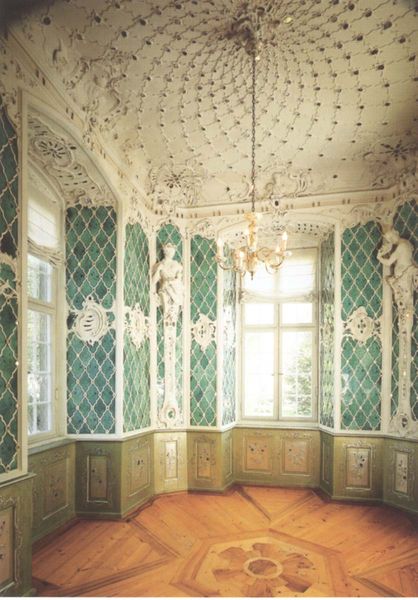
Titel: Neues Schloss Tettnang
Künstler: Jakob Emele
Standort: Tettnang, Neues Schloss (EU - D - BW)
Schlagwörter: grün, blume, fenster, licht, marmor, raum, weiss, schloss, muster, ornament, innenraum, felder, boden, decke, rokoko, figuren, verkleidung, holzboden, dekor, kronleuchter, leuchter, stuck, einlegearbeit, intarsie, gips, rocaille, hermenpilaster, gisps